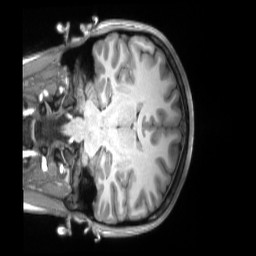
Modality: T1w
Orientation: coronal
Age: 18
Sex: female
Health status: ill
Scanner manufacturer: siemens
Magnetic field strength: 3 T
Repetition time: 2.2 s
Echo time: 0.00157 s